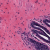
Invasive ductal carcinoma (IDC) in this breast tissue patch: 0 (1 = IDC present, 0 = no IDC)